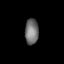
Tissue: lung
Cell type: Endothelial cells
Senescence score: 0.7106
Nuclear area (px): 341
Mean DAPI intensity: 113.27